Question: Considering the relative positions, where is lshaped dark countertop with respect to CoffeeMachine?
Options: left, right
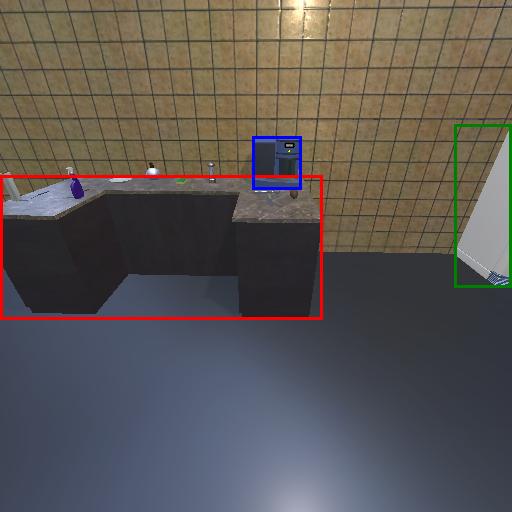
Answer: left